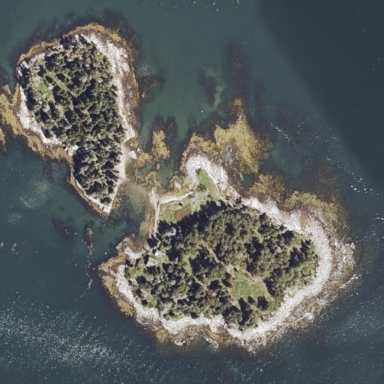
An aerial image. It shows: Island with natural coastline.